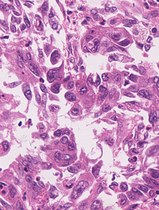
Tumor epithelial tissue: yes
Tumor-associated stroma tissue: no
Normal tissue: no